Question: I'm creating a calendar and will be having animations based on the current season.
i.e if it's winter, snowflakes will fall from the top of the screen.
Currently I have the calendar layout in place and when I draw my images at (0,0) I expect them to go to the top left of the screen... I'm adding my snowflake's to the main layout, but for some reason they go to the bottom of my gridView. I can only assume that one of my layouts is taking up space but I'm not sure..
Here is my calendar layout:
'''
<?xml version="1.0" encoding="utf-8"?>
<LinearLayout xmlns:android="http://schemas.android.com/apk/res/android"
android:id="@+id/calendar_main_view"
android:layout_width="match_parent"
android:layout_height="match_parent"
android:background="@drawable/bg"
android:gravity="center_horizontal"
android:orientation="vertical" >
<Button android:text="Selected :"
android:id="@+id/main_header_image"
android:layout_width="wrap_content"
android:layout_height="wrap_content"
android:background="@drawable/calendar_top_header" />
<LinearLayout
android:layout_width="match_parent"
android:layout_height="wrap_content"
android:gravity="center_horizontal" >
<ImageView
android:id="@+id/calendar_left_arrow"
android:layout_width="wrap_content"
android:layout_height="wrap_content"
android:src="@drawable/cal_left_arrow_off" />
<Button android:text=""
android:id="@+id/selected_date"
android:layout_width="wrap_content"
android:layout_height="wrap_content"
android:background="@drawable/calendar_centralheader"
/>
<ImageView
android:id="@+id/calendar_right_arrow"
android:layout_width="wrap_content"
android:layout_height="wrap_content"
android:src="@drawable/cal_right_arrow_off" />
</LinearLayout>
<LinearLayout
android:layout_width="match_parent"
android:layout_height="wrap_content" >
<ImageView
android:id="@+id/imageView1"
android:layout_width="match_parent"
android:layout_height="wrap_content"
android:src="@drawable/blue_bg_with_text" />
</LinearLayout>
<GridView
android:id="@+id/calendar"
android:layout_width="match_parent"
android:layout_height="wrap_content"
android:numColumns="7" >
</GridView>
</LinearLayout>
'''
here's a screenshot of what the calendar looks like in eclipse:
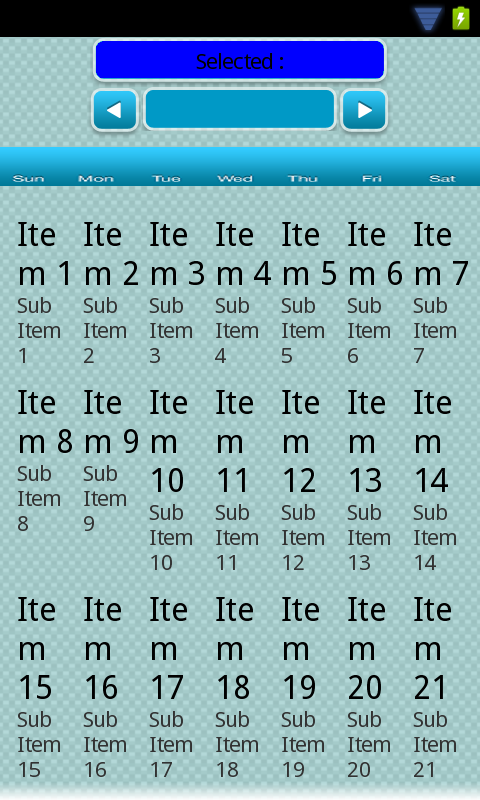
Answer: > I'm adding my snowflake's to the main layout, but for some reason they go to the bottom of my gridView.
The root of your view hierarchy is a 'LinearLayout', which lays out all of its child views in order horizontally or vertically...none of them overlap. If you add another view to your root 'LinearLayout' in Java code, it will get added and laid out after the last current child (which would be your 'GridView').
If you are adding your animated season images as additional views, you likely want to modify your application to have a 'FrameLayout' at the root so that you can add views and have them simply overlay in the same space (they will pin to the top left unless you set a gravity value). This would not replace your existing 'LinearLayout', it would encompass them both, i.e.
'''
<FrameLayout xmlns:android="http://schemas.android.com/apk/res/android"
android:id="@+id/calendar_main_view"
android:layout_width="match_parent"
android:layout_height="match_parent" >
<!-- Your entire existing layout now inside of here -->
<LinearLayout
android:layout_width="match_parent"
android:layout_height="match_parent"
android:background="@drawable/bg"
android:gravity="center_horizontal"
android:orientation="vertical" >
<!-- All the other existing stuff... -->
</LinearLayout>
</FrameLayout>
'''
Now you can add your extra views to the 'FrameLayout' and they should do what you expect.